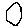
Label: hexagon